Aerial crown-view tile of a tropical tree (Barro Colorado Island, Panama), acquired 20241014:
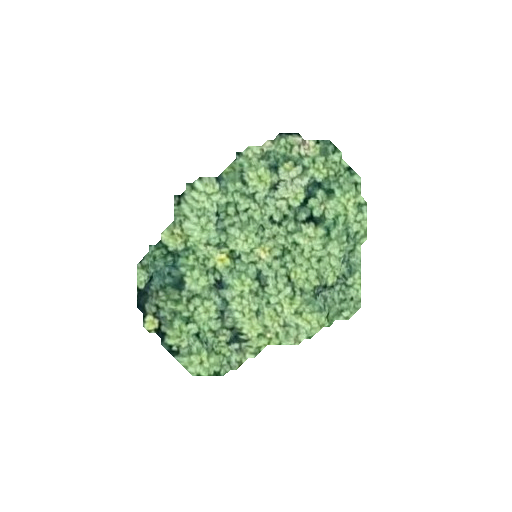
Species: Trattinnickia aspera
GBIF accepted scientific name: Trattinnickia aspera
Crown area: 60.795 m²